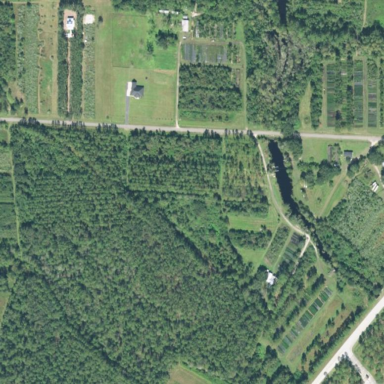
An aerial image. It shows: Plant nursery area.